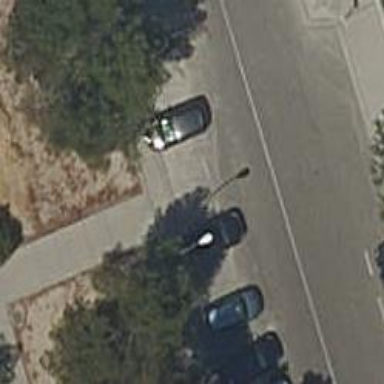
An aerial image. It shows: Sidewalk along the footway.